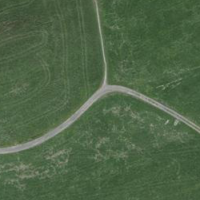
EUNIS habitat code: 25
Species observed at this site:
Mustela erminea